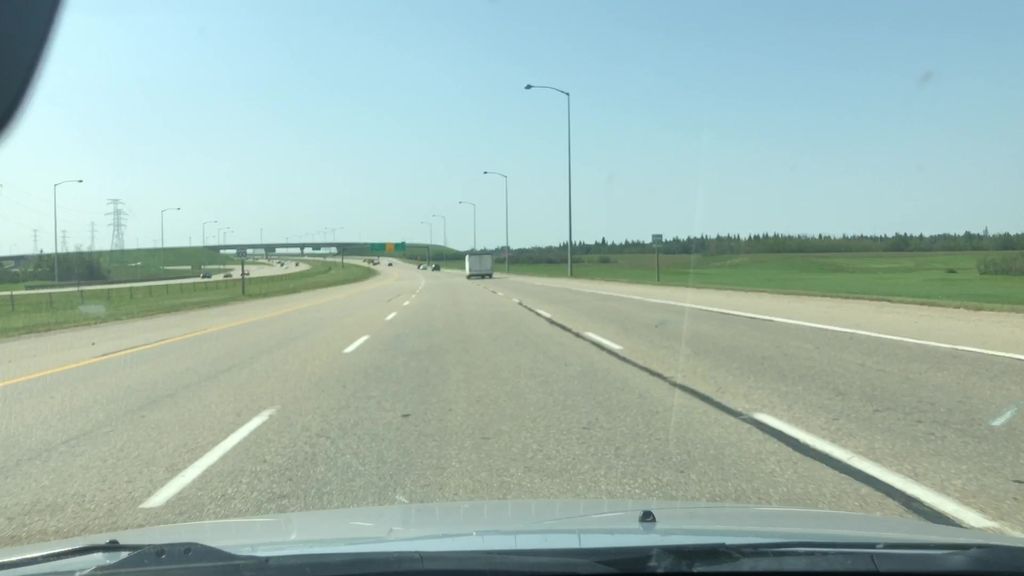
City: edmonton